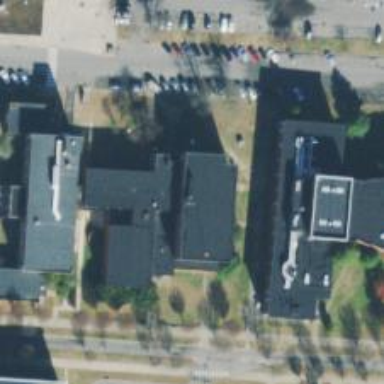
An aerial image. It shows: University building.